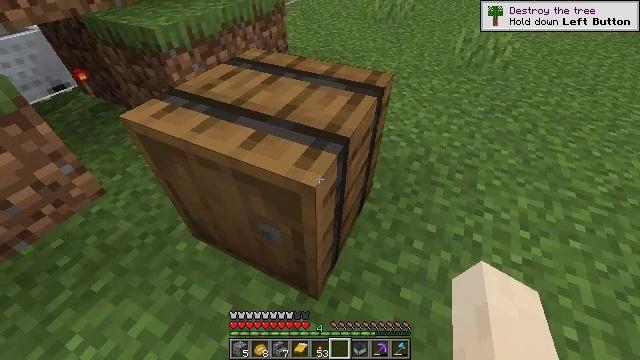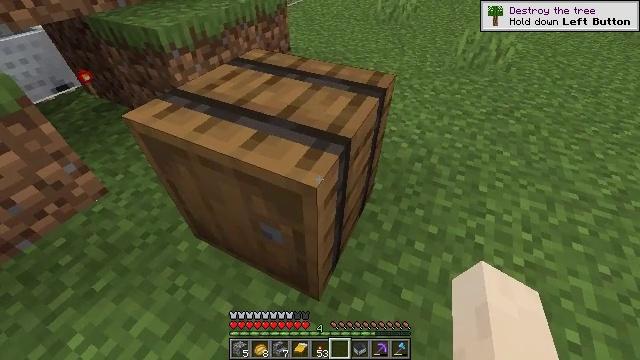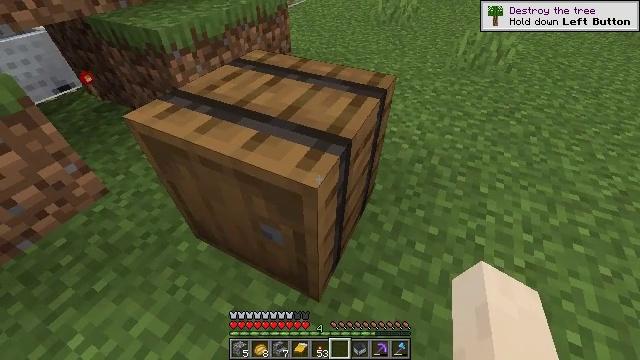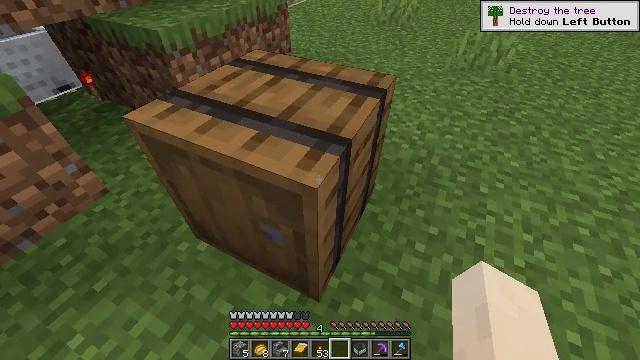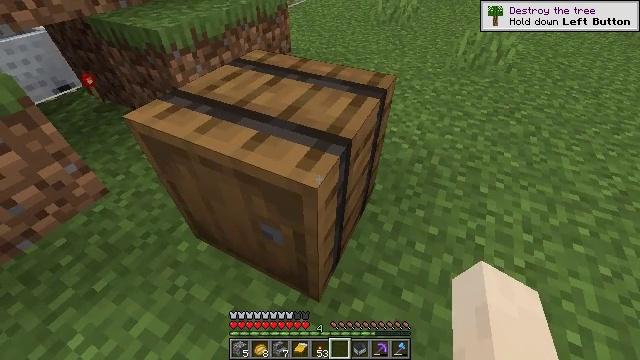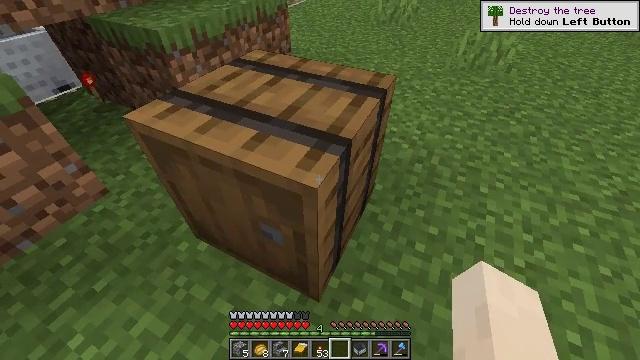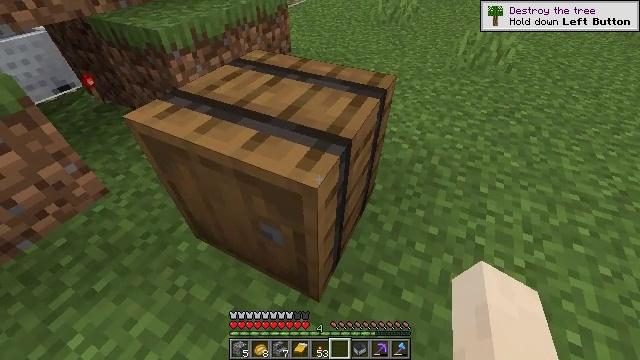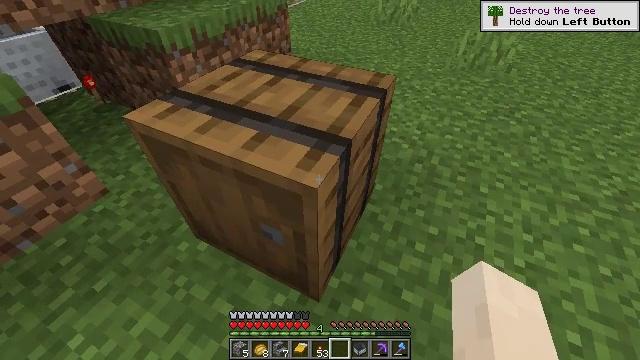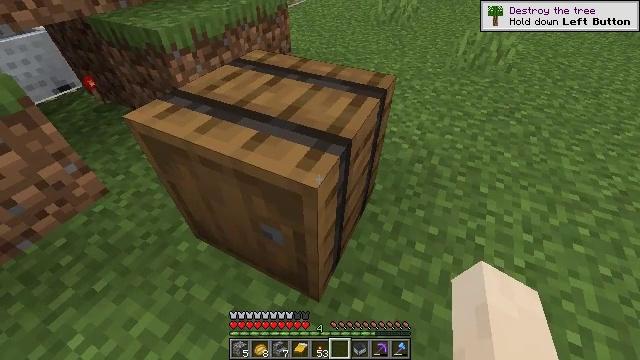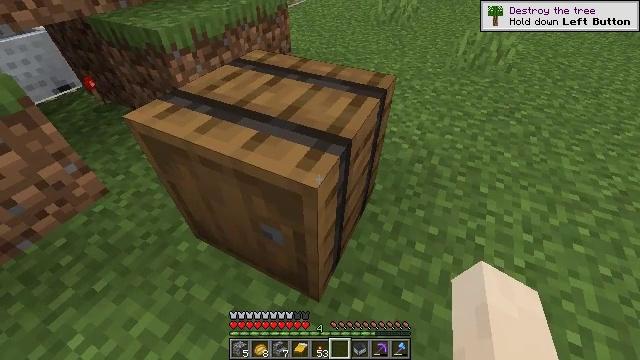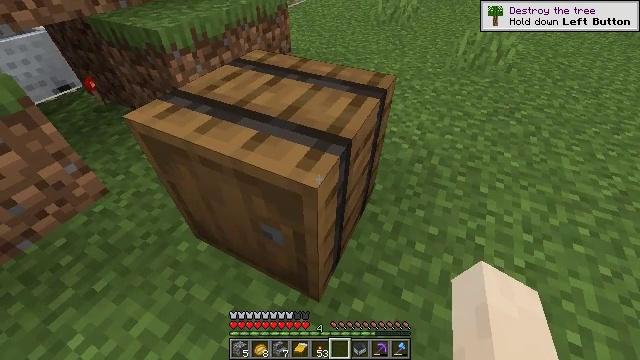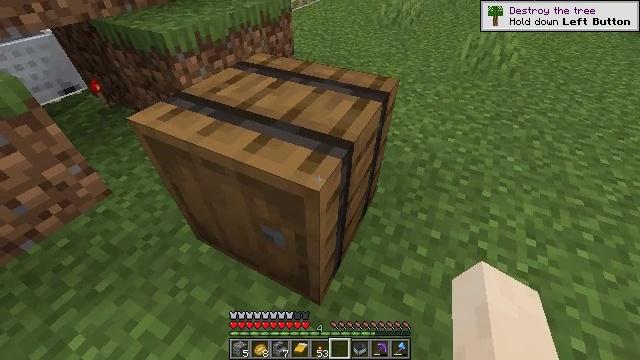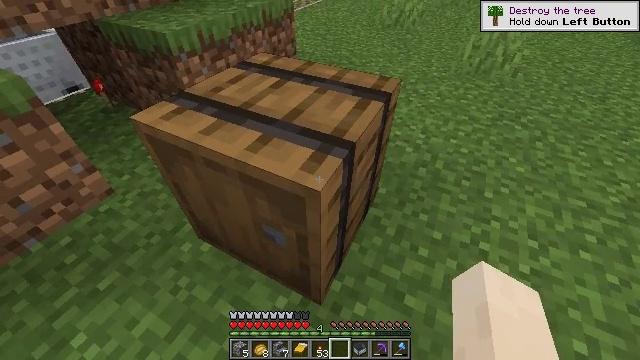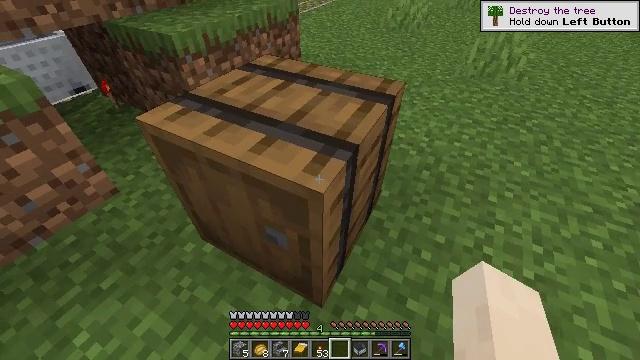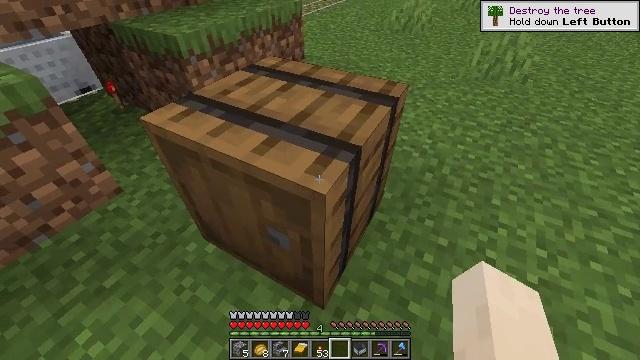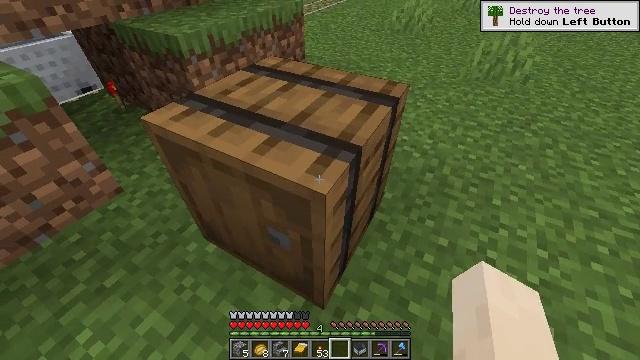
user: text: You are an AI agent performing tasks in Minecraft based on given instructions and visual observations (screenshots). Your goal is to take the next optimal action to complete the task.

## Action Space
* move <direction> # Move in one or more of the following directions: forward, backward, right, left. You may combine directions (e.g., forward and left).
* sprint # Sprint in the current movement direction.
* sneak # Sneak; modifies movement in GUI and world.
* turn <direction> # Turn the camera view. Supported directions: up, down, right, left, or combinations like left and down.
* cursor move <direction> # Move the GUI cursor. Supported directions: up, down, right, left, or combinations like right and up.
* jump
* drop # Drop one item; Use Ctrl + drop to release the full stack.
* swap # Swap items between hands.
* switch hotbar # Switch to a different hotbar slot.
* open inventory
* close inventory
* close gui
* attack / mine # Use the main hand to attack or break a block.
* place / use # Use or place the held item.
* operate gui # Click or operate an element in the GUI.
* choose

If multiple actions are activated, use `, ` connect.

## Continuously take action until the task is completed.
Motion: motion action
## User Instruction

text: Smash the barrel to get its contents.
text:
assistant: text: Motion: no_op
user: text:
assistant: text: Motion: no_op
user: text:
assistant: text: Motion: no_op
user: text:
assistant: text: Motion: no_op
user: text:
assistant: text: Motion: no_op
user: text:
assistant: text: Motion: no_op
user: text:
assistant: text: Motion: no_op
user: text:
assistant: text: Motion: no_op
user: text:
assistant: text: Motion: no_op
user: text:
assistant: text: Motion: no_op
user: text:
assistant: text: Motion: no_op
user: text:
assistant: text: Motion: no_op
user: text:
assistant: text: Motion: no_op
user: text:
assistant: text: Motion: no_op
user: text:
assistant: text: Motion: no_op
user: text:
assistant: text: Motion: no_op
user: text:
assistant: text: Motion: no_op
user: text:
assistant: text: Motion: no_op
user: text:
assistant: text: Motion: no_op
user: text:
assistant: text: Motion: no_op
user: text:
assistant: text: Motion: no_op
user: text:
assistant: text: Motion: no_op
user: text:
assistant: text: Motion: no_op
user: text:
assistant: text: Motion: no_op
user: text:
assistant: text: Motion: no_op
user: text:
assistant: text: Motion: no_op
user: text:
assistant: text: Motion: no_op
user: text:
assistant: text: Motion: no_op
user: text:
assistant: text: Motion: no_op
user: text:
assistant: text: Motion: no_op